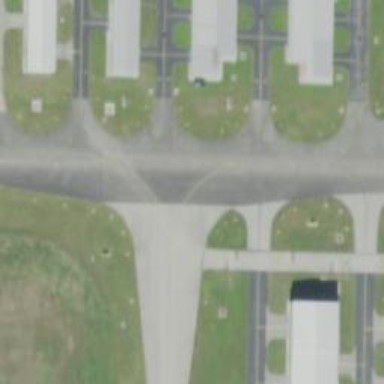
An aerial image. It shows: View of taxiway at the airport.